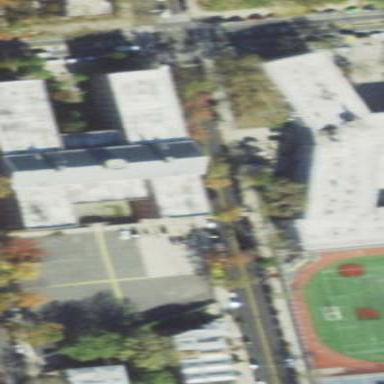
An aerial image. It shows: School building.